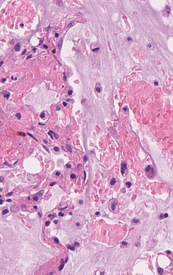
Tumor epithelial tissue: no
Tumor-associated stroma tissue: no
Normal tissue: yes